Field crop: maize
Growth stage: 2
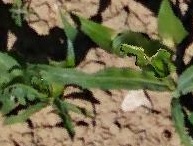
Species: maize